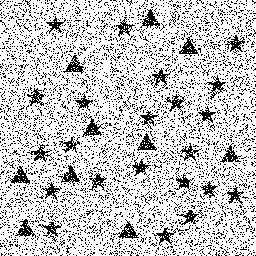
Squares: 0
Triangles: 10
Stars: 22
Total shapes: 32